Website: walmart
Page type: customer-info-address
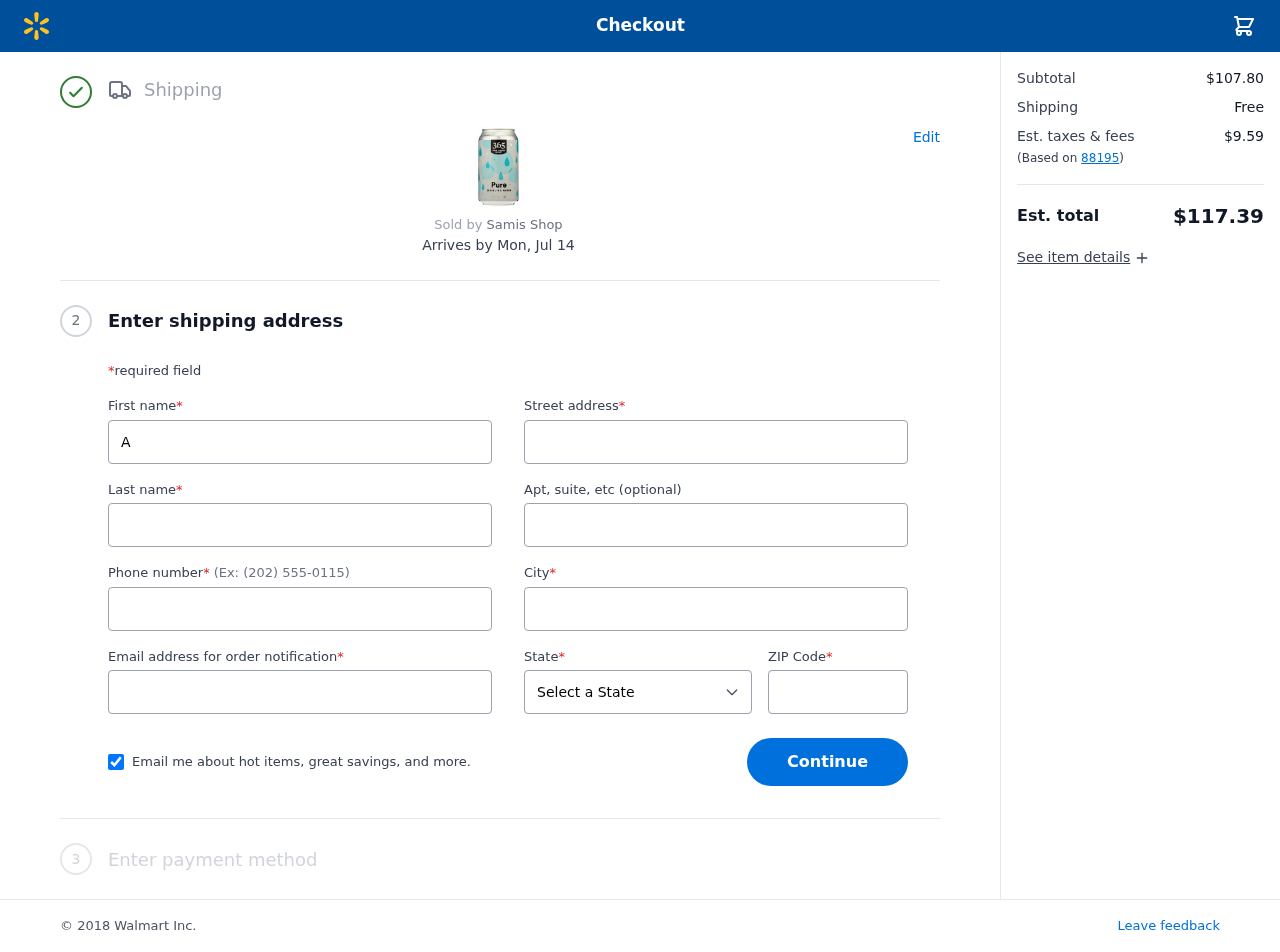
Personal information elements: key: PII_CITY
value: Whitakershire
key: PII_EMAIL
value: abigail.rodriguez@yahoo.com
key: PII_FIRSTNAME
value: Abigail
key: PII_LASTNAME
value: Rodriguez
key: PII_PHONE
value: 4443795024
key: PII_POSTCODE
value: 88195
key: PII_STATE
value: Iowa
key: PII_STREET
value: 496 Velazquez Forge
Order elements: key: ORDER_DELIVERY_DATE
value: Mon, Jul 14
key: ORDER_SUBTOTAL
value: $107.80
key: ORDER_SHIPPING_COST
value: Free
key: ORDER_TAX
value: $9.59
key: ORDER_TOTAL
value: $117.39